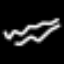
Label: squiggle